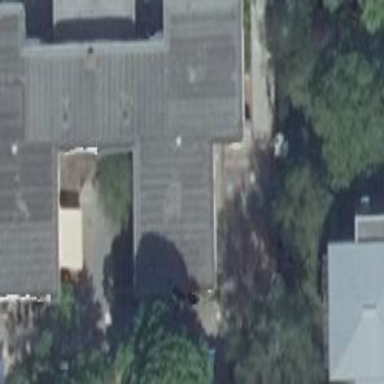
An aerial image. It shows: Kindergarten building.